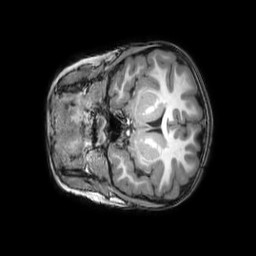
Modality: T1w
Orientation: coronal
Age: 8
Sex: female
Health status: healthy